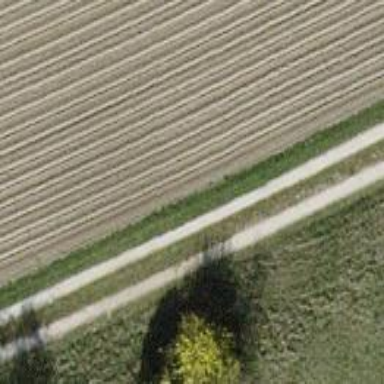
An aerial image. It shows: Well-maintained track road with grade 1 tracktype.